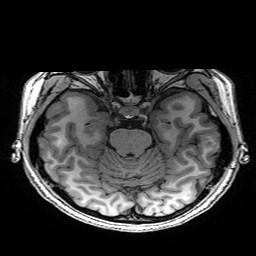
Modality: T1w
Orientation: coronal
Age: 23
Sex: female
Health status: healthy
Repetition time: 2.53 s
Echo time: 0.0034 s